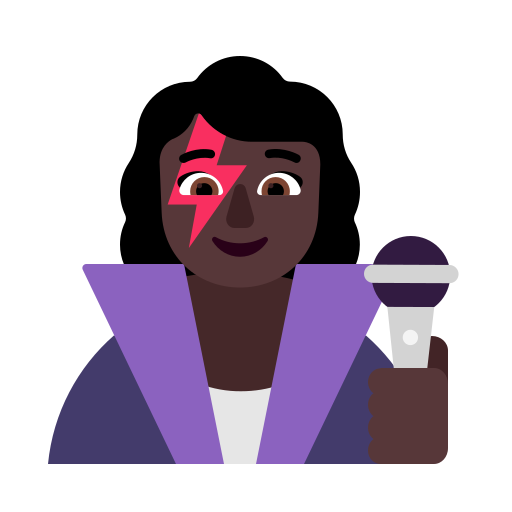
woman singer flat dark